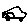
Label: car